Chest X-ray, PA view. Patient: 55 years old, sex F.
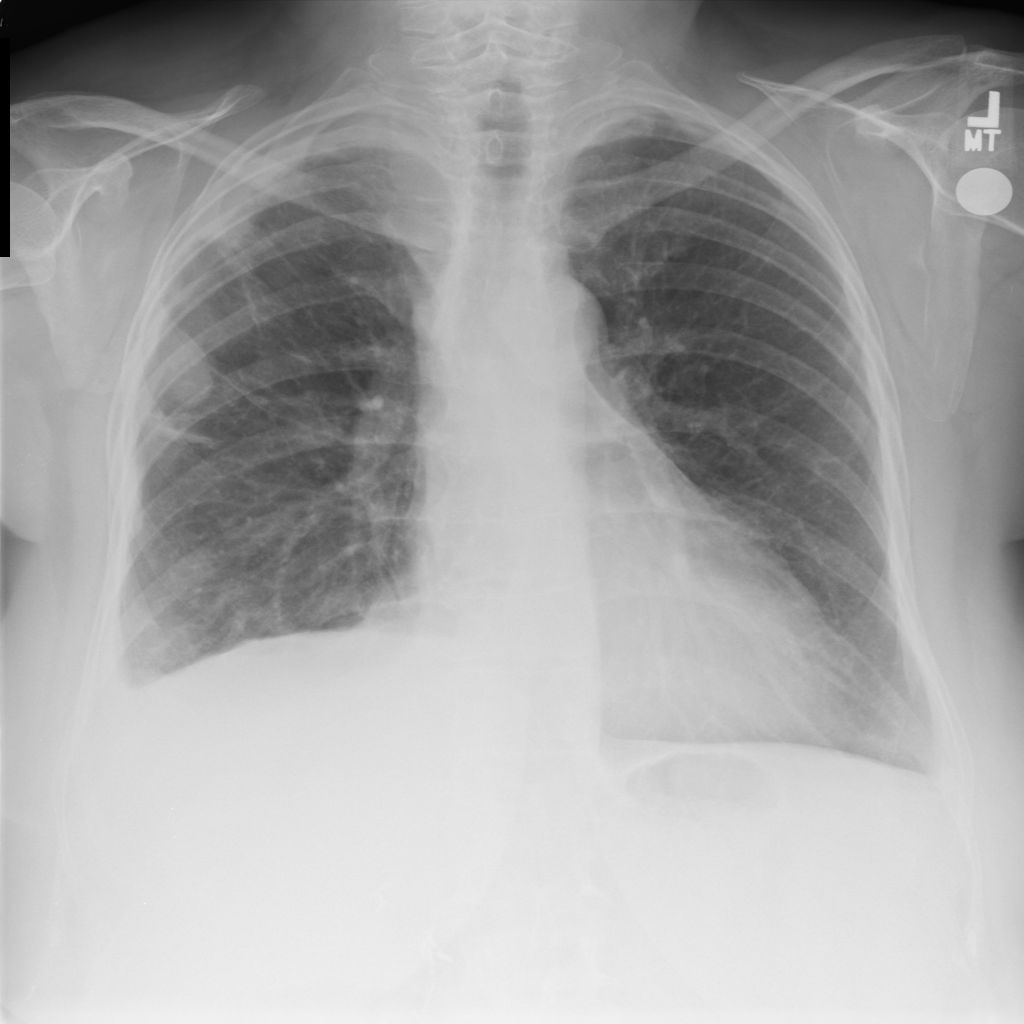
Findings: No Finding